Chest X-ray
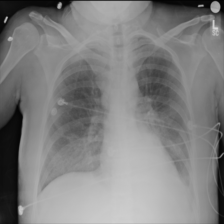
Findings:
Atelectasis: negative
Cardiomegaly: negative
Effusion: negative
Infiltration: negative
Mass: negative
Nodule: negative
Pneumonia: negative
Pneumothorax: negative
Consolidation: negative
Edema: negative
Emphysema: negative
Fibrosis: negative
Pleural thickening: negative
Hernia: negative